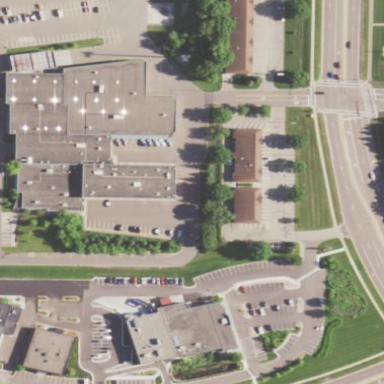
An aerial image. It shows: Civic building.